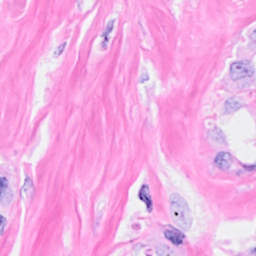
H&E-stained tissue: Breast